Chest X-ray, PA view. Patient: 29 years old, sex F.
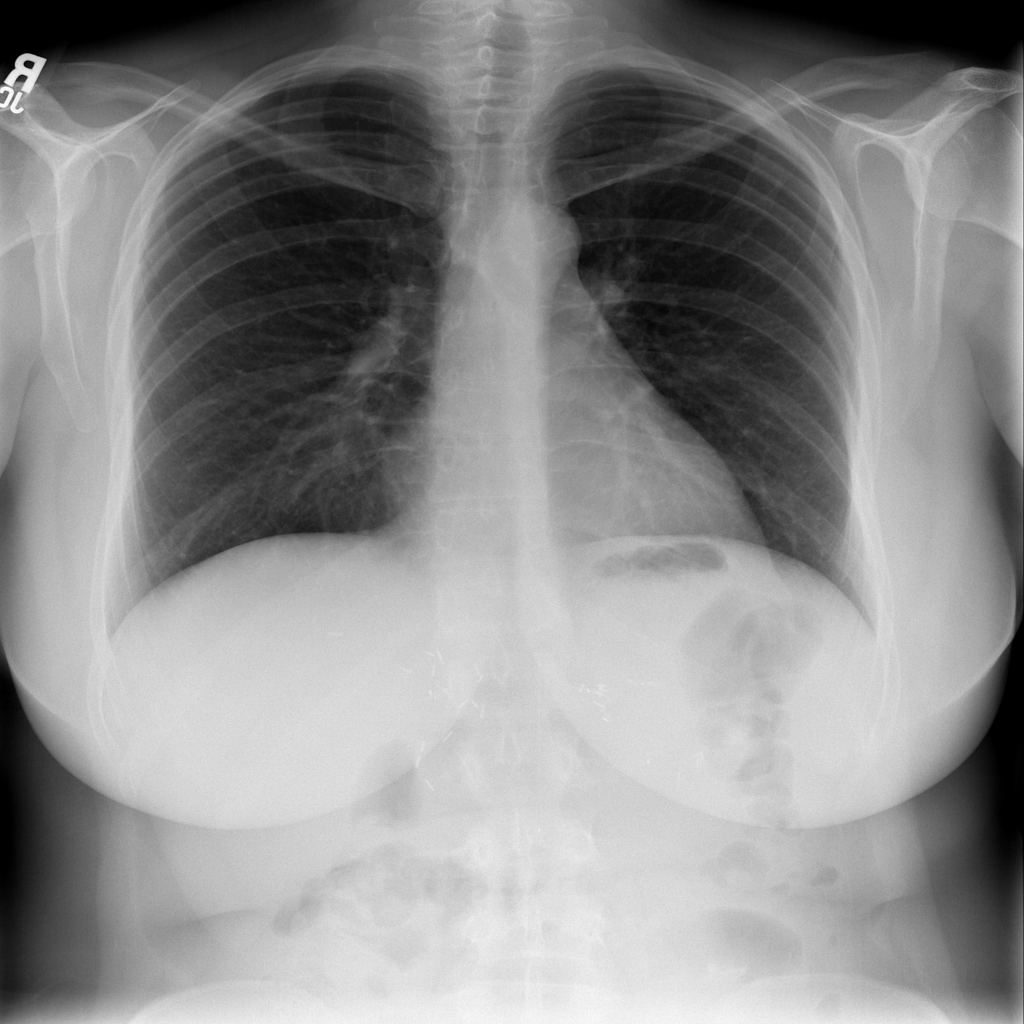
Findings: No Finding